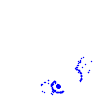
Particle: pion